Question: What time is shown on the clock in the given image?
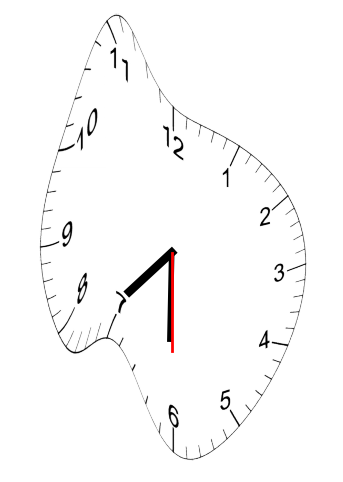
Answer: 07:30:30